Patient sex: M
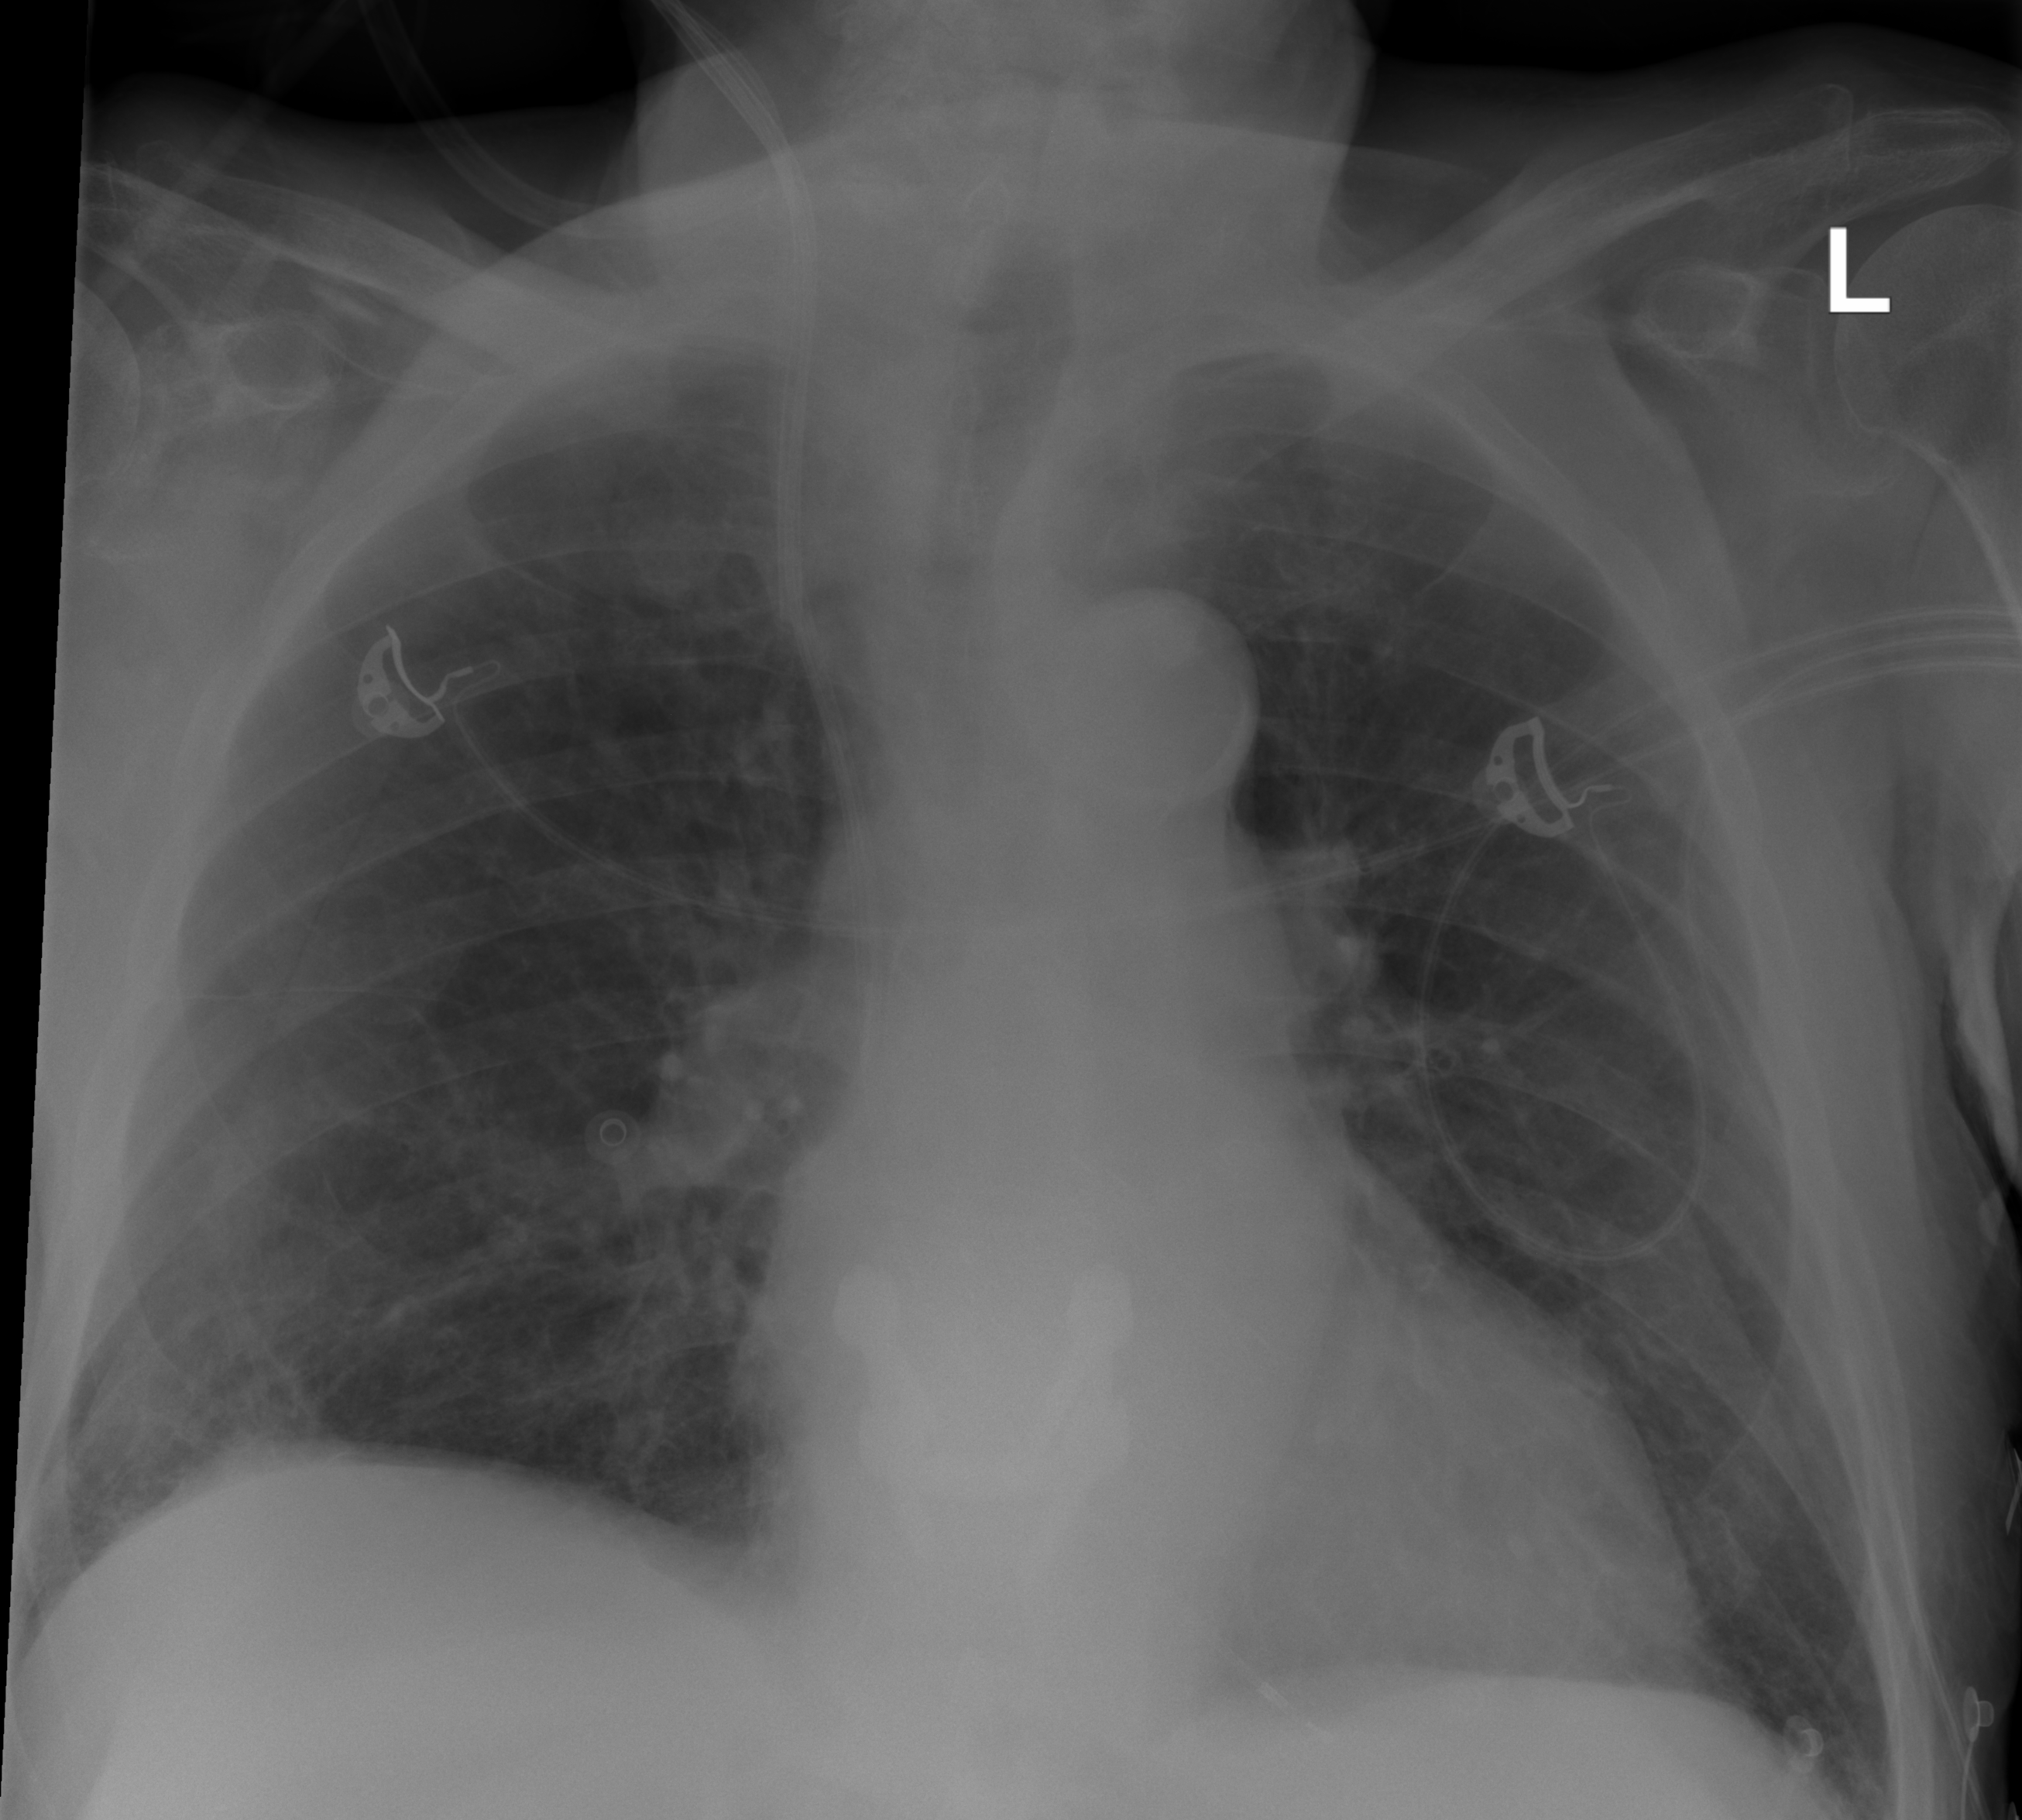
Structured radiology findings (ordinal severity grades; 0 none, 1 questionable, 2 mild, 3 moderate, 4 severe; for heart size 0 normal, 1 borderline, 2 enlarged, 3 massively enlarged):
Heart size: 1
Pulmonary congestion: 0
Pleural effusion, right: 0
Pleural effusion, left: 0
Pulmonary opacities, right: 0
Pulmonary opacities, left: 0
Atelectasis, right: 2
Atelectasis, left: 0